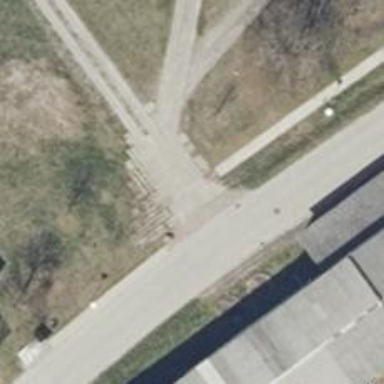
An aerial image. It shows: Driveway.